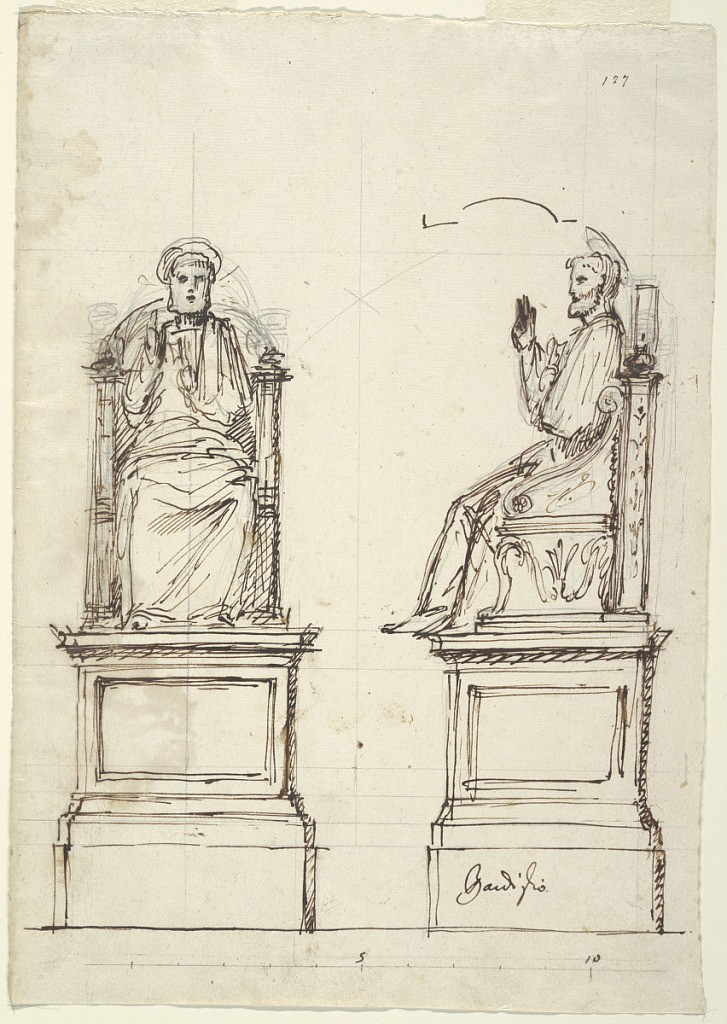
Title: Design for a Marble Throne for the Statue of St. Peter, St. Peter's, Rome
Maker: Luigi Vanvitelli, Italian, 1700 – 1773
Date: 1754
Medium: Pen and brown ink, graphite on cream laid paper
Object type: Drawing
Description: Design for a marble throne for the Statue of St. Peter at St. Peter's Basilica in Rome, Italy; full-face and profile view shown; throne upon a pedestal, the figure of St. Peter seated with right arm raised, halo. Scale indicated at the bottom.